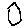
Label: hexagon